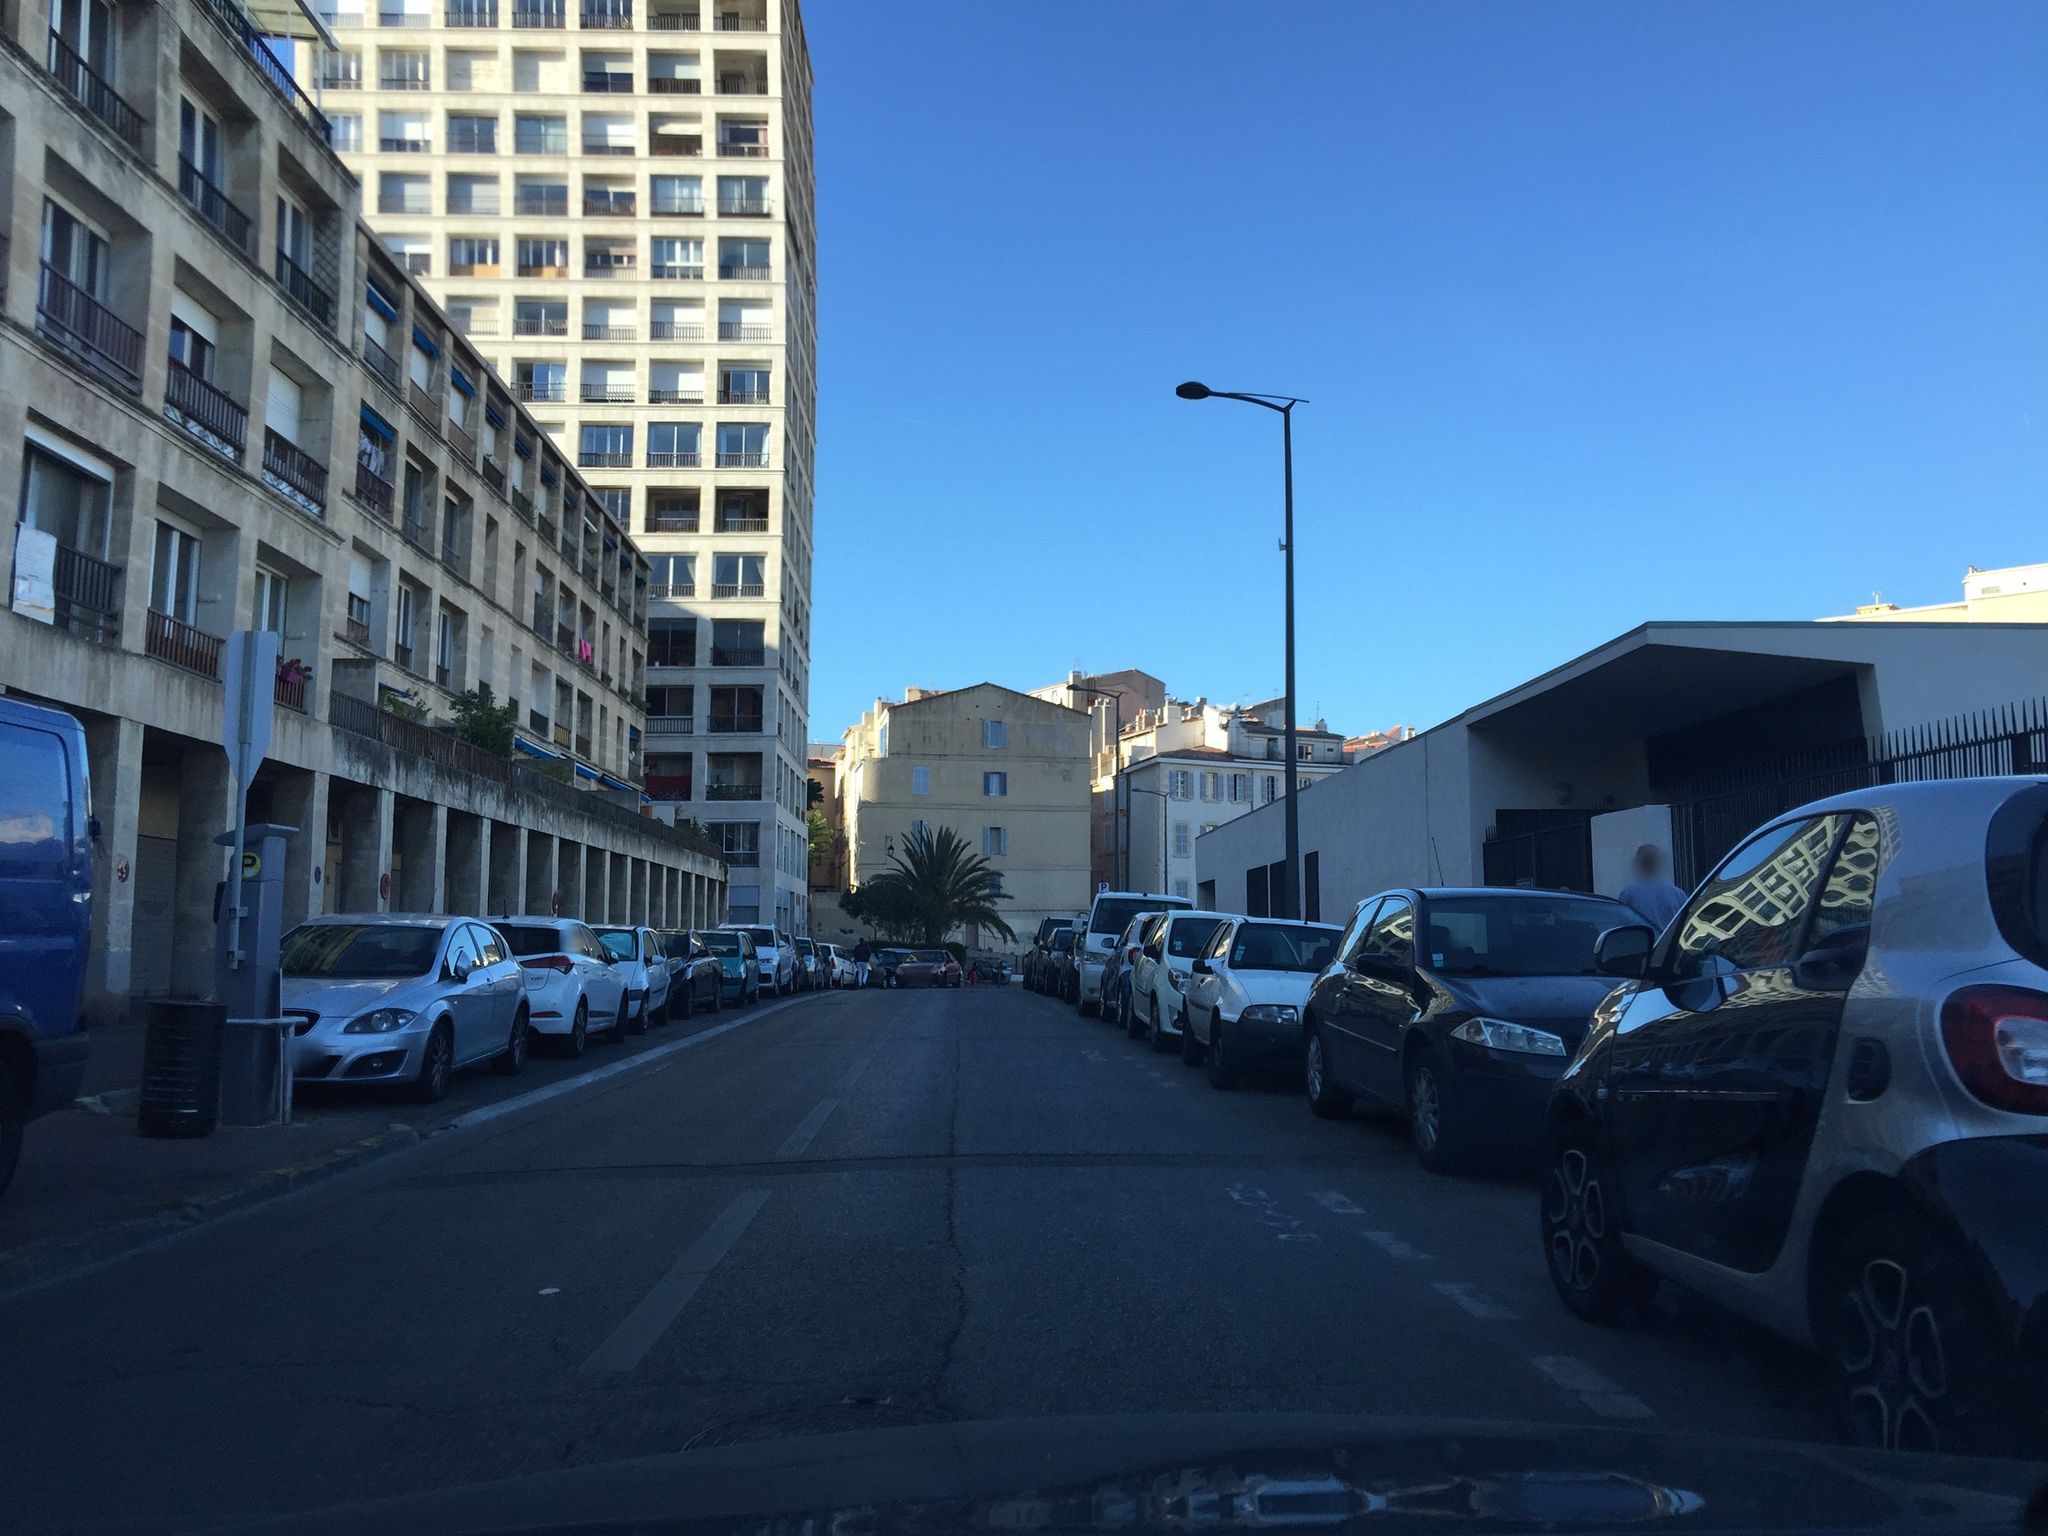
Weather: clear
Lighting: day
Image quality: good
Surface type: driving surface
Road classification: residential
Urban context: urban centre
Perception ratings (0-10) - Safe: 3.39, Lively: 8.77, Beautiful: 7.38, Boring: 1.3, Depressing: 4.52, Wealthy: 8.15